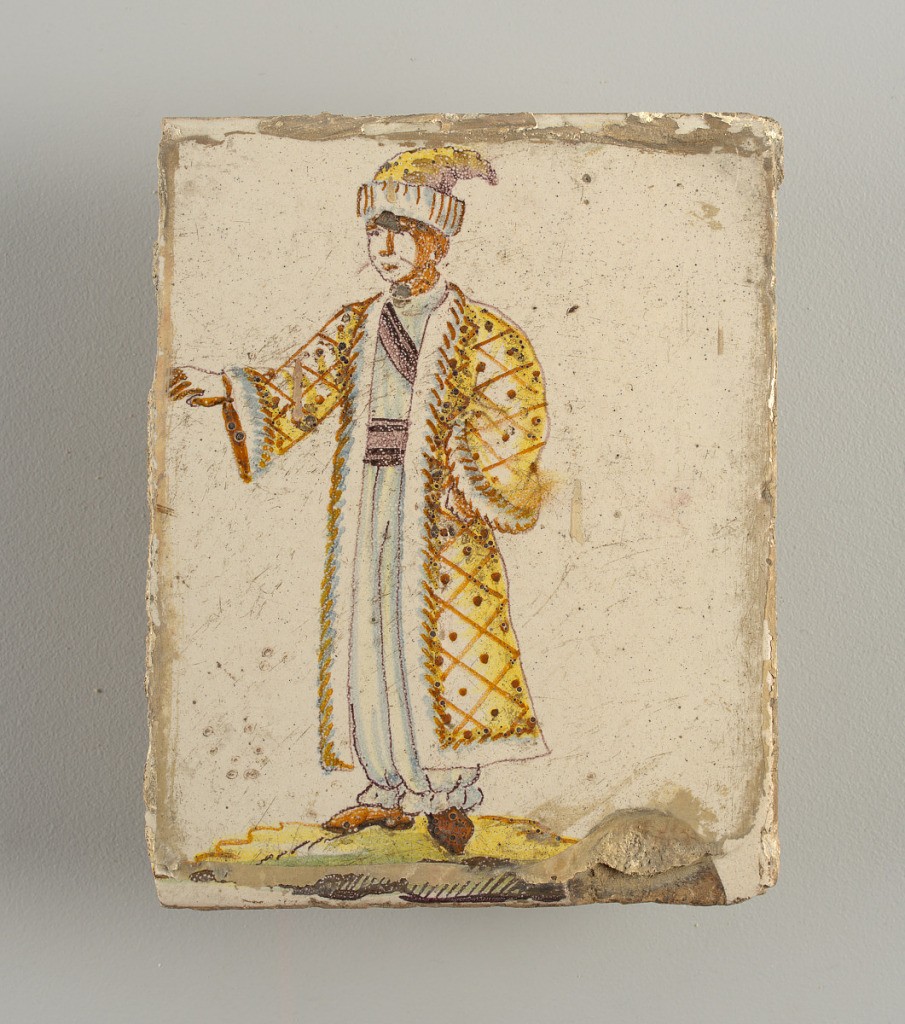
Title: Tile
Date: late 18th–early 19th century
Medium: Earthenware, glazed and high fire decorated
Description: Standing man, dressed in long white trousers, fur trimmed yellow coat and headdress; his right arm slightly raised. Chinoiserie type of decoration.